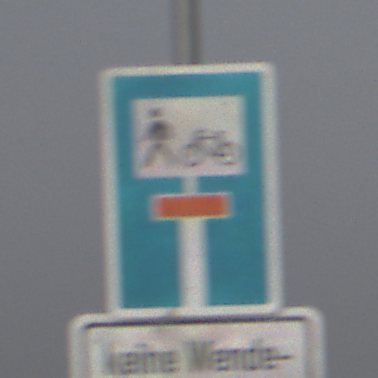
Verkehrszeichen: SackgasseRadverkehrFussgaengerDurchlaessig
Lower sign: HinweisGeaenderteVorfahrtVerkehrsfuehrungVerkehrsregelung3
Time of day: MorningAfternoon
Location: Outdoor (Nature)
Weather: PartlyCloudy
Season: NotSpecified
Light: Natural